Field crop: maize
Growth stage: 1
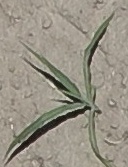
Species: sorghum